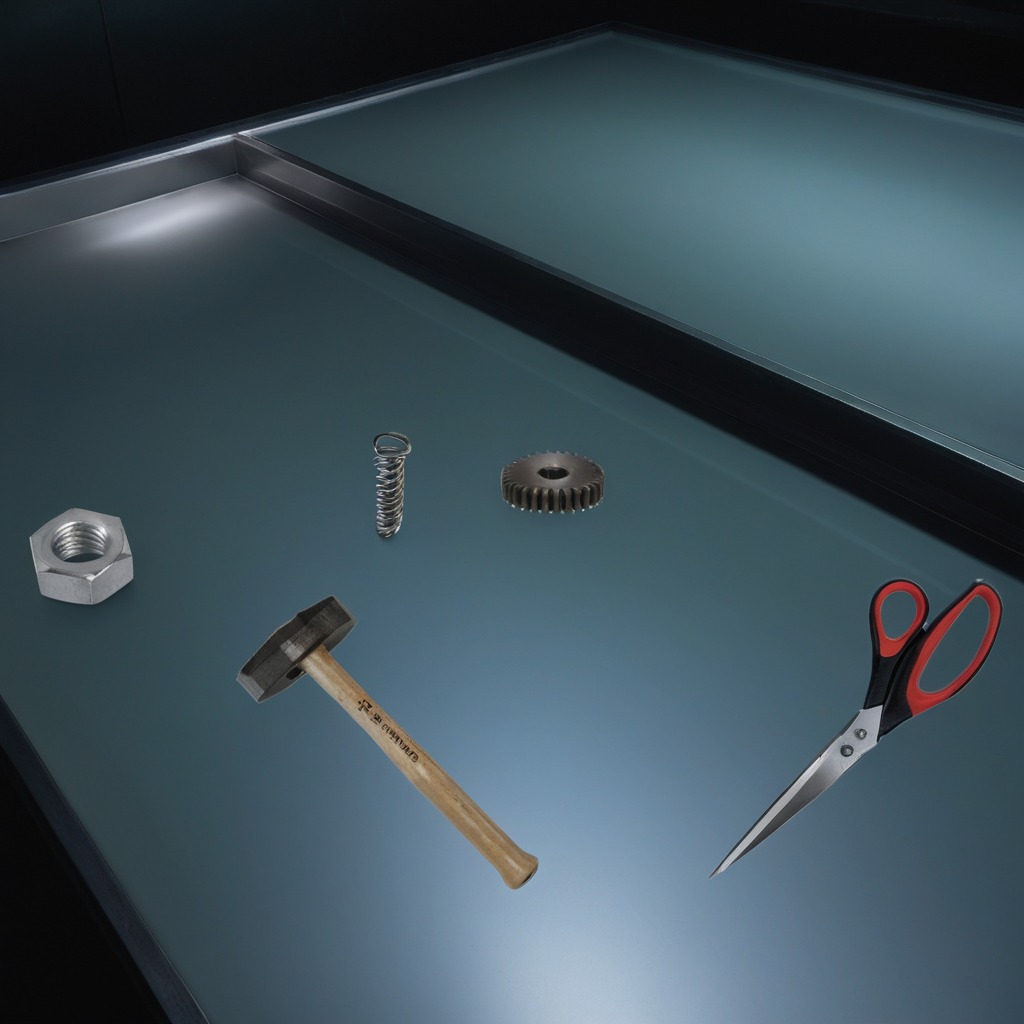
A steel gear with teeth, a hammer, a coiled metal spring, a metal nut, and a pair of scissors are lying on the table.